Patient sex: M
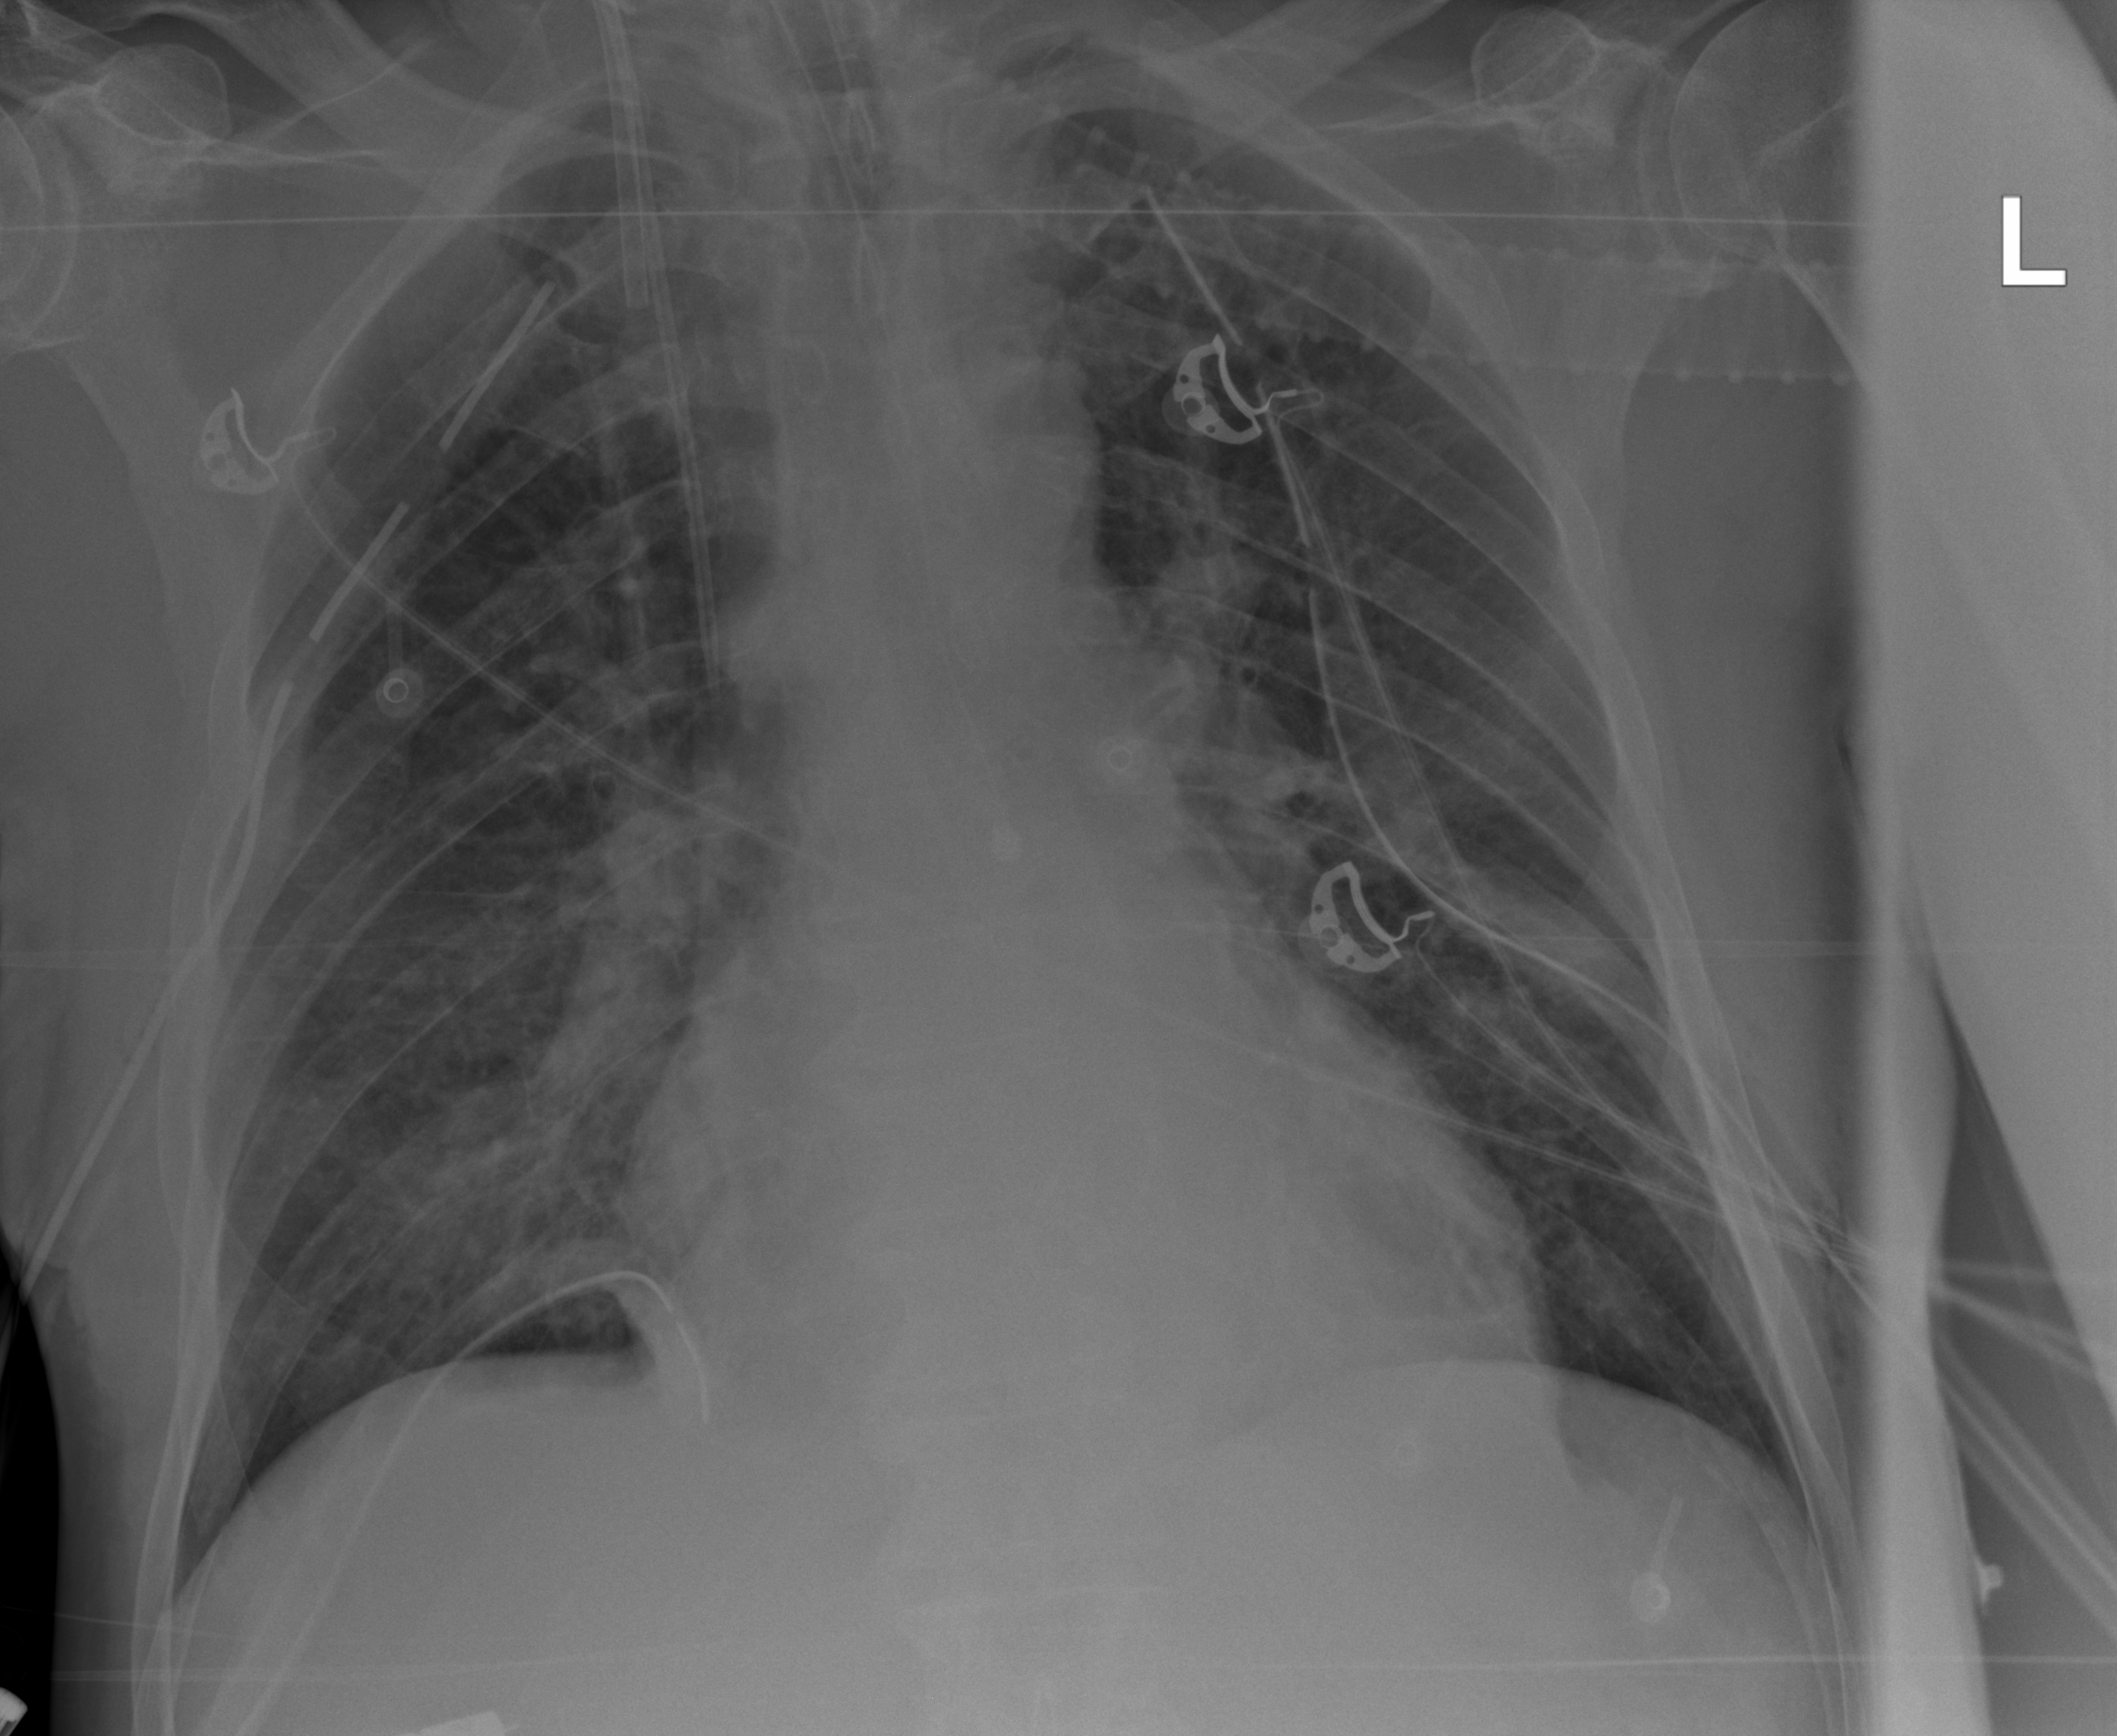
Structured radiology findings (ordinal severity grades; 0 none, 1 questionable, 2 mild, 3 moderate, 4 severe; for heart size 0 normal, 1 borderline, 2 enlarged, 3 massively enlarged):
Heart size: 1
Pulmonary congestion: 2
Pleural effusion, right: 0
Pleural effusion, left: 0
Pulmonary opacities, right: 2
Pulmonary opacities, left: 2
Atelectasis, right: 2
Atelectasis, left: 2